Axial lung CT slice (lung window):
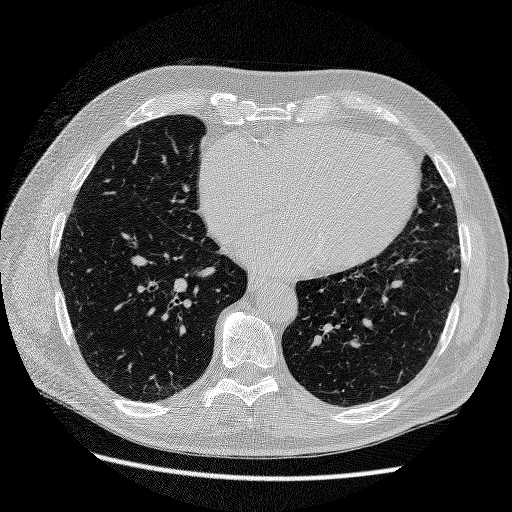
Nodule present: yes
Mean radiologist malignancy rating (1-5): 1